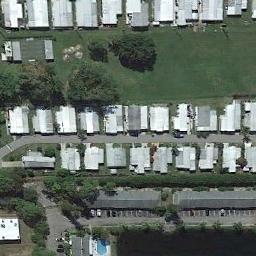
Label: mobile_home_park